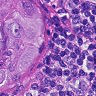
Metastatic tissue present: yes